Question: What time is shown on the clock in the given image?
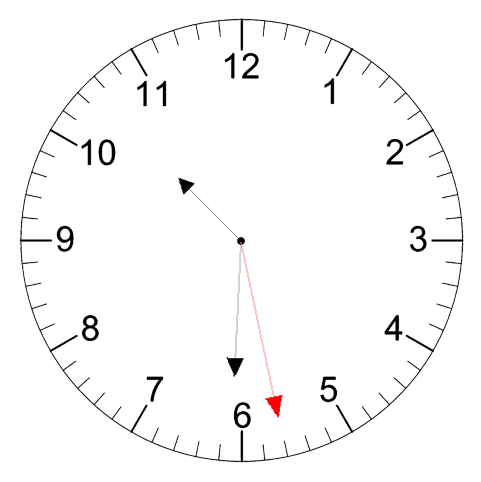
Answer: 10:30:28